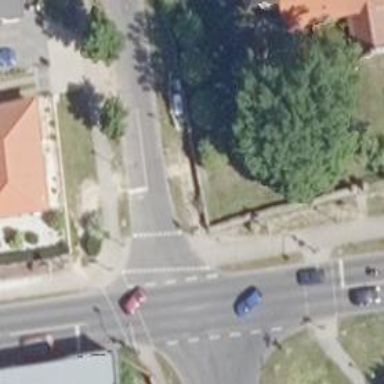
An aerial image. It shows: Road with traffic signals.